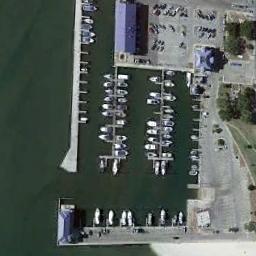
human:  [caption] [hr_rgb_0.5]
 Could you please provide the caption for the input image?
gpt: Different branches of the harbor have different Numbers of ships .

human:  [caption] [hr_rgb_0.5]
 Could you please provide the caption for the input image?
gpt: Many ships are in the harbor .

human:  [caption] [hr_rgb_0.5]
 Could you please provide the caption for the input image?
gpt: The harbor has lots of neatly docked boats and some buildings and a parking lot are next to the harbor .

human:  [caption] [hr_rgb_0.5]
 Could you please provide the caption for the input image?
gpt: Many ships are neatly moored on the sea side of the harbor surrounded by parking lots, And there are some empty seats .

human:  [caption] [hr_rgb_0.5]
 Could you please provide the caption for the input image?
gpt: There are some ships and three blue buildings at the harbor .